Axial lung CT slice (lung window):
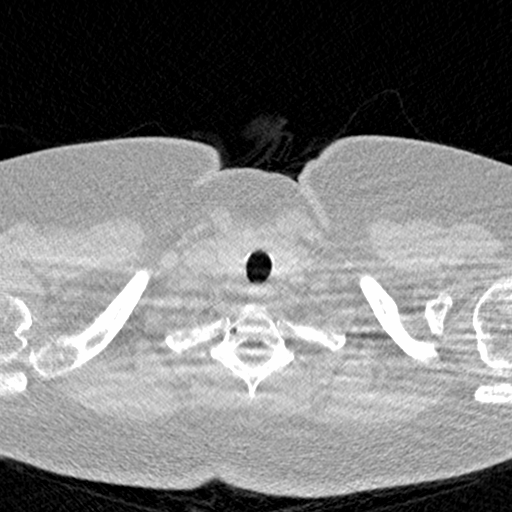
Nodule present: no